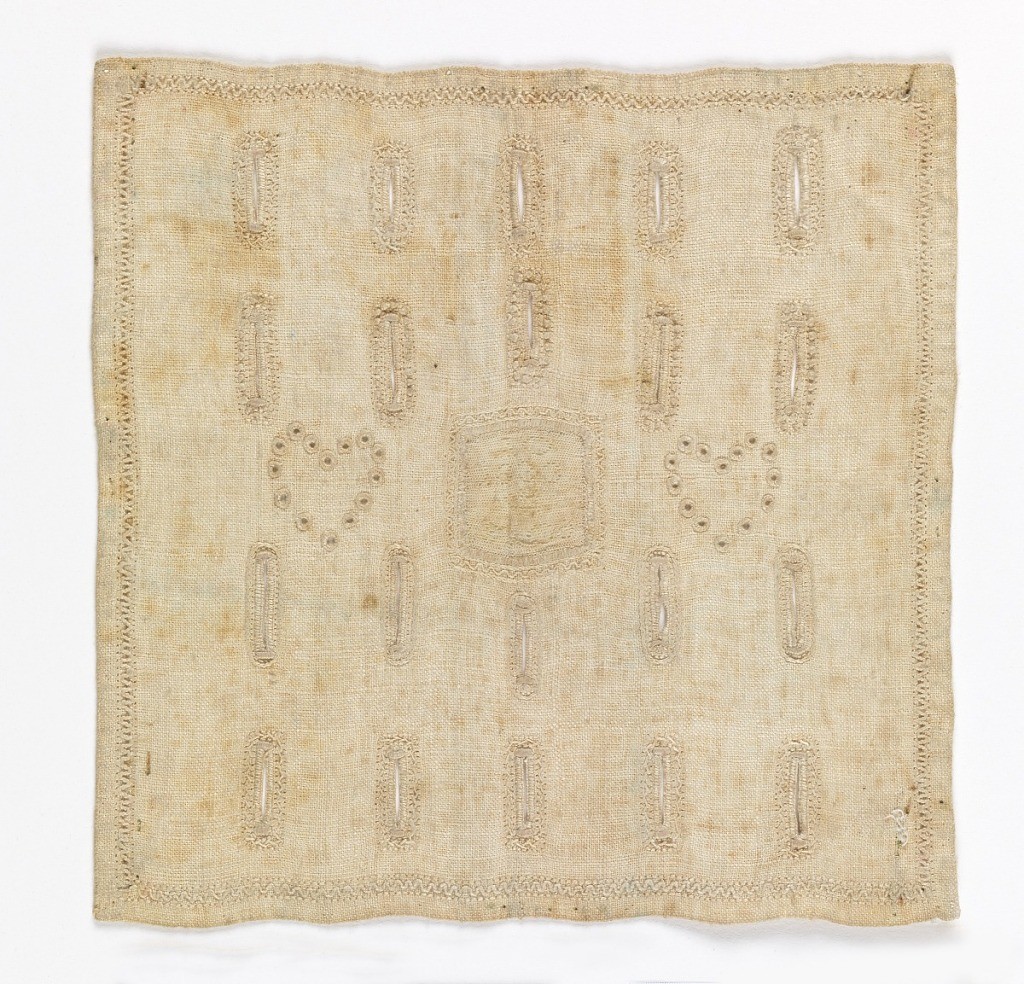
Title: Sampler
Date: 1833
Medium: linen embroidery on cotton foundation Technique: embroidered in chain, buttonhole, threaded herringbone, back, and knot stitches on plain weave foundation
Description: Twenty buttonholes and an insertion of needle lace in the center.  Decorative hem.